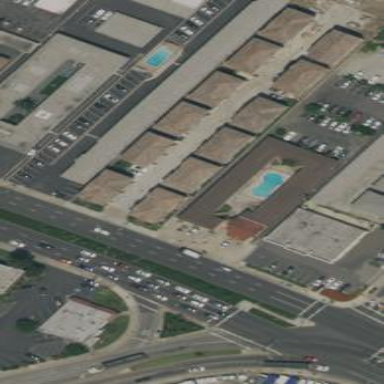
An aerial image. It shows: Motel building classified as hotel under tourism category.